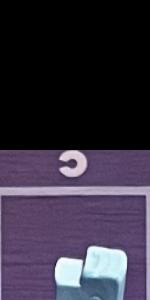
Label: Empty